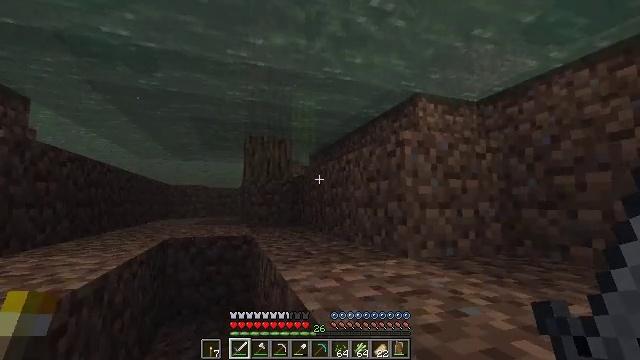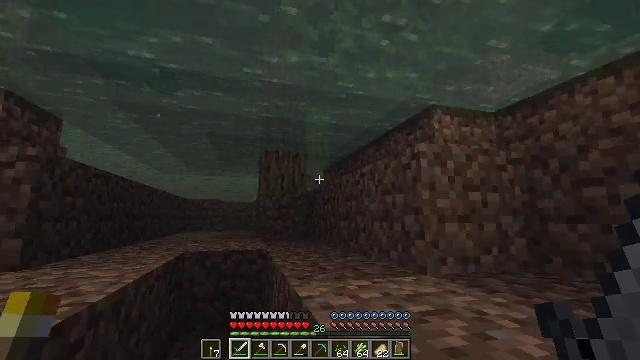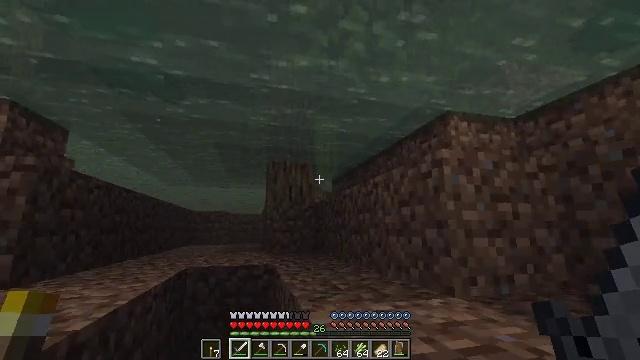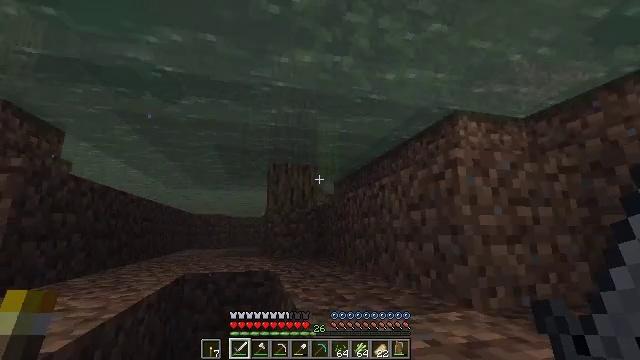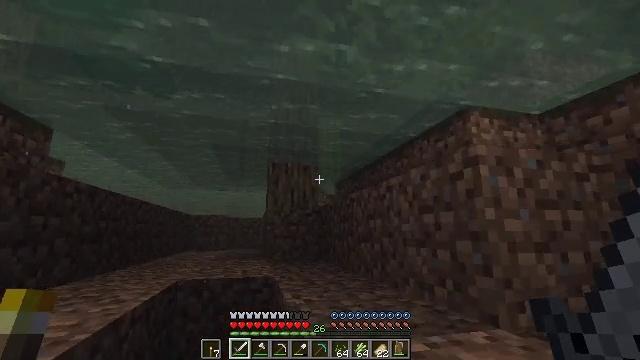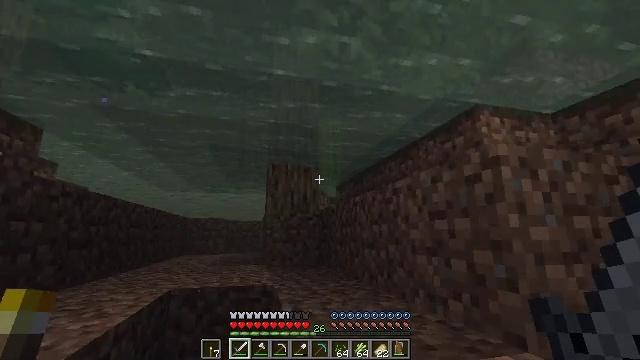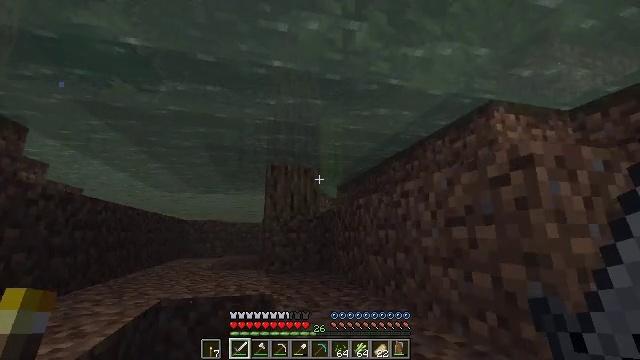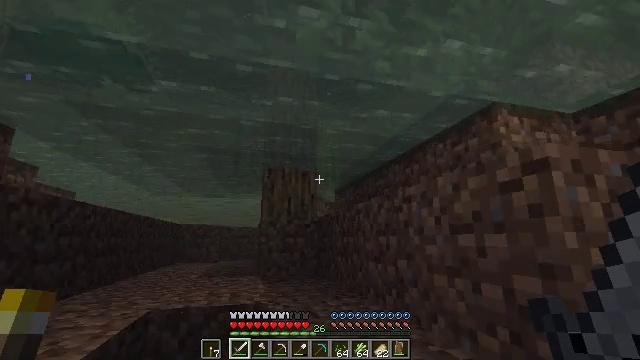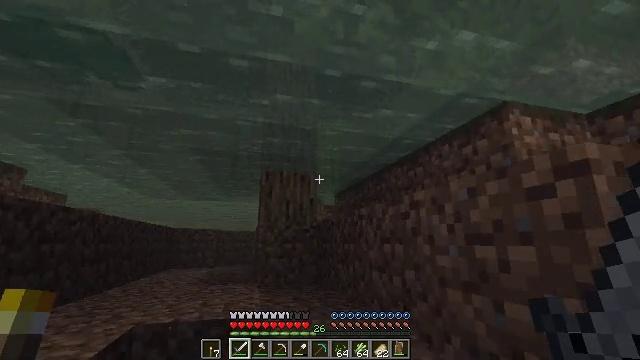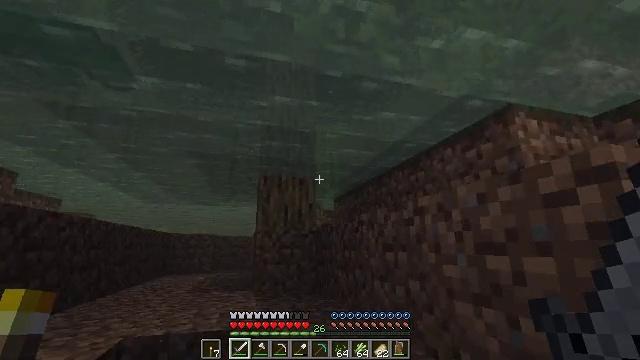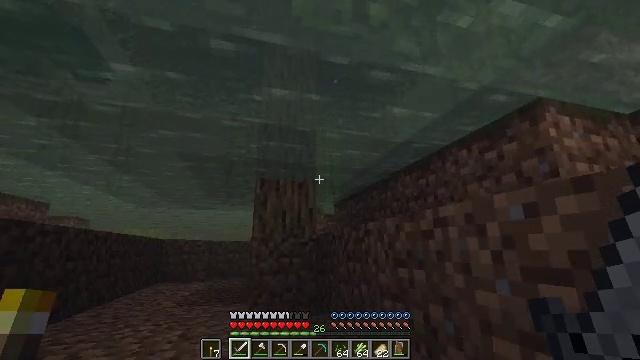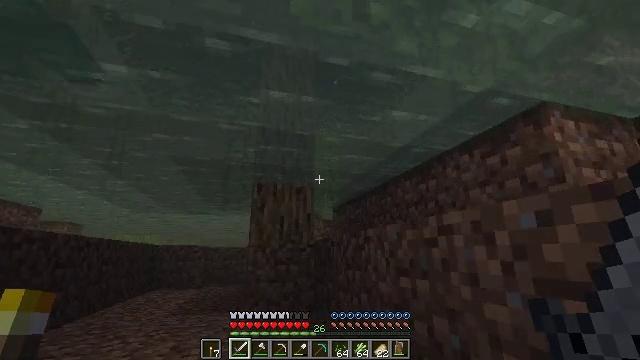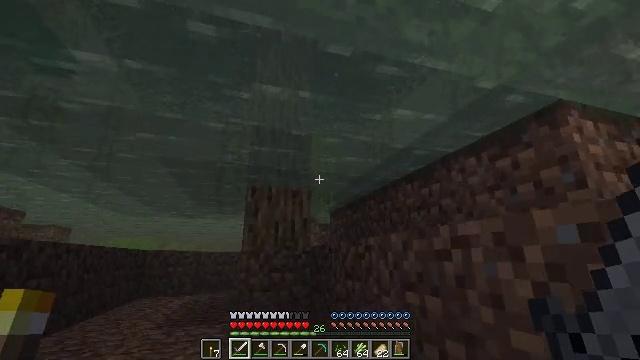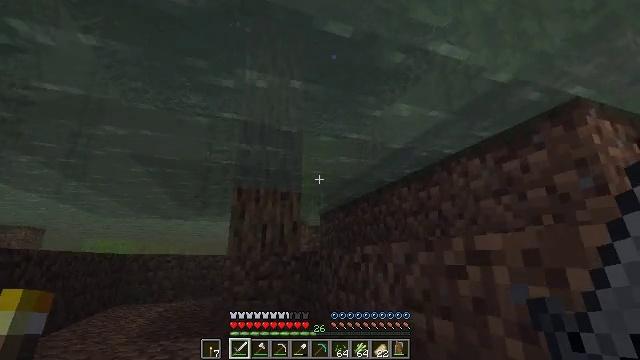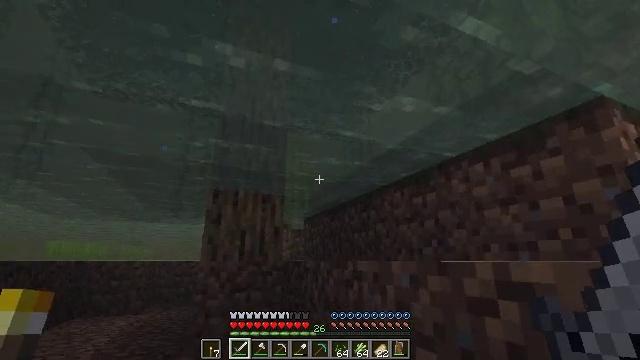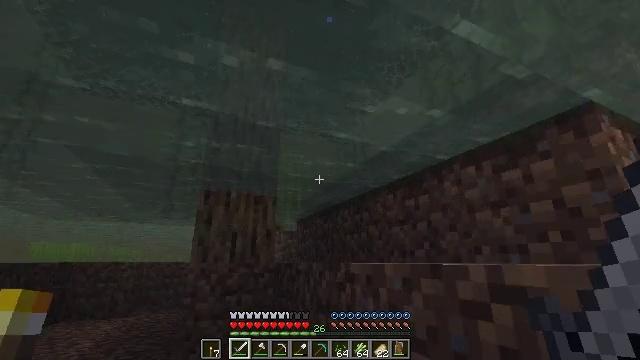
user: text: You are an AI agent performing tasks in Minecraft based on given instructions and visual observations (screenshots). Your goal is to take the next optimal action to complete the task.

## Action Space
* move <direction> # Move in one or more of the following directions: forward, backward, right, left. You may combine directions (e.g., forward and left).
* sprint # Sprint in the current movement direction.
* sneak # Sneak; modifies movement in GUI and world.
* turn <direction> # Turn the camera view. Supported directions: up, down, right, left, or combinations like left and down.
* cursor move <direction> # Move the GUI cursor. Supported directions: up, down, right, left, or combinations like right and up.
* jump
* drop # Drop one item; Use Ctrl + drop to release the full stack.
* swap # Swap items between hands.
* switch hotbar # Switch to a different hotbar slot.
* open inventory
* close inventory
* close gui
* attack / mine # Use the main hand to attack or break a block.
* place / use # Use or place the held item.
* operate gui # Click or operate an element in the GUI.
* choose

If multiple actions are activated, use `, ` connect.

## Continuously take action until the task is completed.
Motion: motion action
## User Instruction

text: Break the sugar cane.
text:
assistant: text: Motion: move forward, sprint, turn left and up
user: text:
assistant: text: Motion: move forward, sprint, turn left and up
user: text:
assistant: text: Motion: move forward, sprint
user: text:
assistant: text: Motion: move forward, sprint
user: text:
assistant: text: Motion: move forward, sprint
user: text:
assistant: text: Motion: move forward, sprint
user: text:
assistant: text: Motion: move forward, sprint
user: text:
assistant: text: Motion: move forward, sprint
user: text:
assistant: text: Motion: move forward, sprint
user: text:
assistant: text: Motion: move forward, sprint
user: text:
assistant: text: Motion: move forward, sprint, turn up
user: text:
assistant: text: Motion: move forward, sprint
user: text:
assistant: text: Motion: move forward, sprint, turn right
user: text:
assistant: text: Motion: move forward, sprint, turn right
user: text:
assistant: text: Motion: move forward, sprint, turn right
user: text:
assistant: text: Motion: move forward, sprint
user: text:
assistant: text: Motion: move forward, sprint
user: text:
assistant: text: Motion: move forward, sprint, turn right
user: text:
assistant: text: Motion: move forward, sprint, turn right
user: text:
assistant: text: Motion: move forward, sprint
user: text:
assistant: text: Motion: move forward, sprint
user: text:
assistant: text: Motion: move forward, sprint
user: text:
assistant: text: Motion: move forward, sprint
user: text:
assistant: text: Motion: move forward, sprint, turn right
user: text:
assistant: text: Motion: move forward, sprint, turn right
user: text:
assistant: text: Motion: move forward, sprint, turn right
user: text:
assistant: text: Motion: move forward, sprint
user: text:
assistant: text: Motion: move forward, sprint
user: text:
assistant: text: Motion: move forward, sprint
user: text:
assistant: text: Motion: move forward, sprint, turn left and down